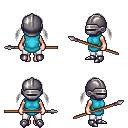
a pixel art fantasy rpg character, female body template, human, light skin, teal tunic, white pants, gray twin-tailed hairstyle, metal helm, metal boots, spear, four views (front, back, left, right), 2x2 character sprite sheet, small pixel art, hard edges, no anti-aliasing